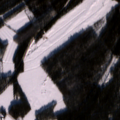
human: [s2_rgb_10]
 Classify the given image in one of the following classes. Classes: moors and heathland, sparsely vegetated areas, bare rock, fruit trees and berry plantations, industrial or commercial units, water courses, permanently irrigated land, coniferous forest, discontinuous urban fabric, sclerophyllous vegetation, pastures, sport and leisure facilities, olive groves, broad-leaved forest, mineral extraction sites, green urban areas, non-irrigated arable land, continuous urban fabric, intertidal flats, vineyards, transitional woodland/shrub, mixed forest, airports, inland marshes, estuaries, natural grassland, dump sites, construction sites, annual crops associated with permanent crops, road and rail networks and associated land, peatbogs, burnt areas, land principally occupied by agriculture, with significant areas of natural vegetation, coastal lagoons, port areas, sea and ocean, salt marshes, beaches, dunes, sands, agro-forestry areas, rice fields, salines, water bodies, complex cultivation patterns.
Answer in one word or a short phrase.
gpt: non-irrigated arable land, land principally occupied by agriculture, with significant areas of natural vegetation, coniferous forest